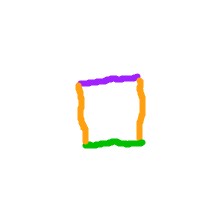
Shape: square